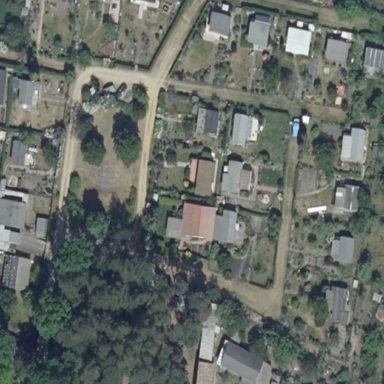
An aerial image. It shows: Allotments area.